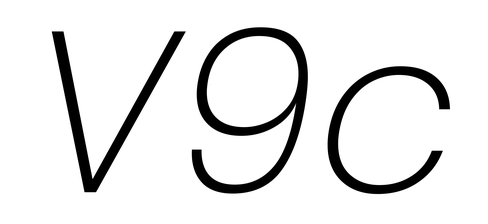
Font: Poppins-ExtraLightItalic